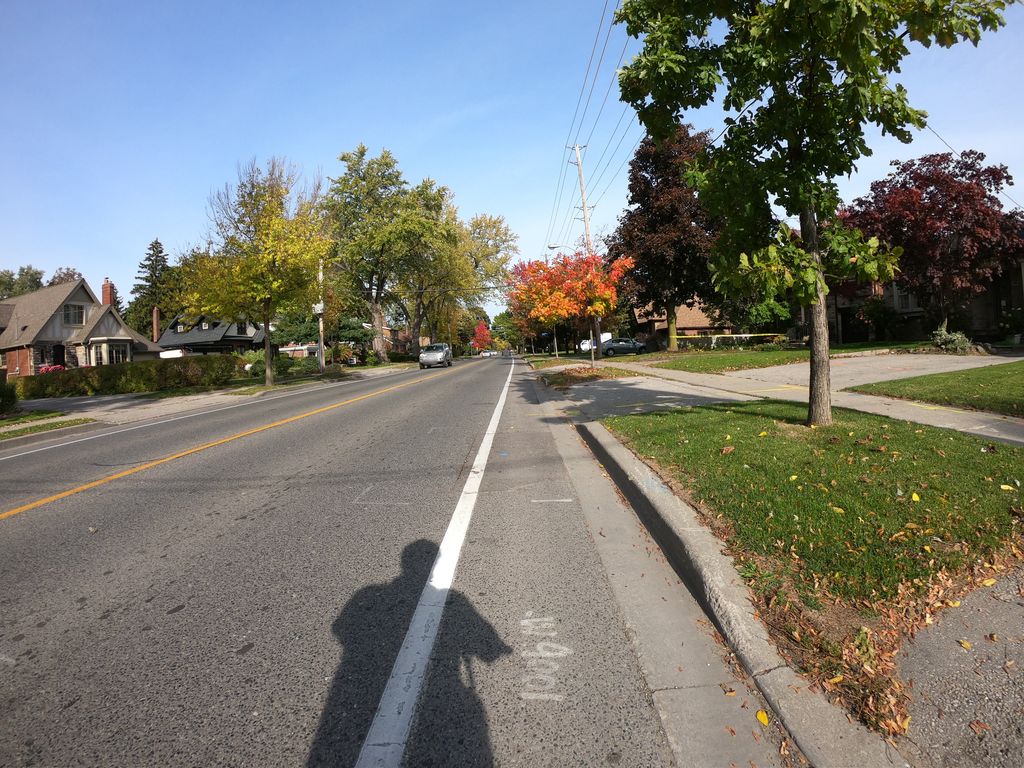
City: toronto